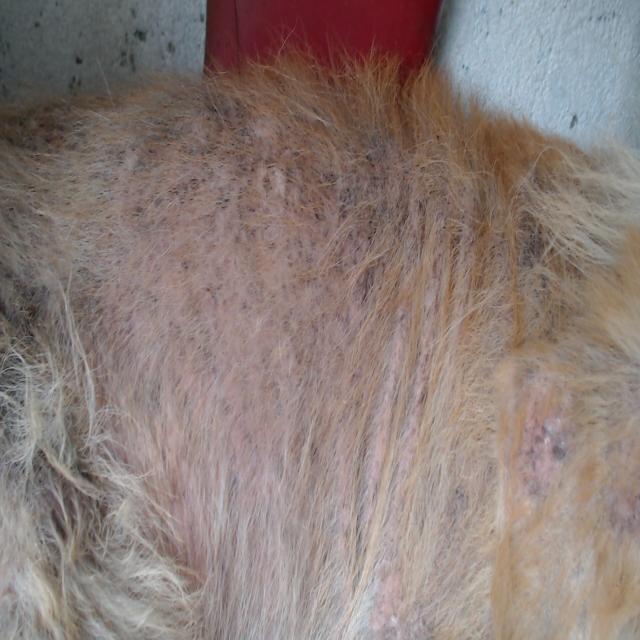
Canine demodicosis (Demodex mange) — caused by Demodex canis mites. Presents with alopecia, follicular papules, pustules, and comedones. Often localized on face and forelimbs.